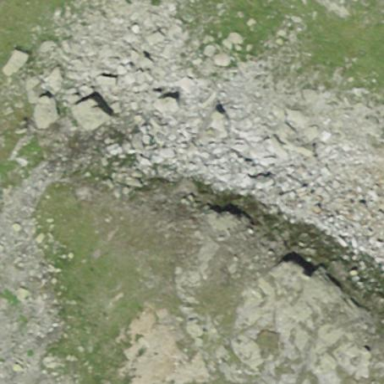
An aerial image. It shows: Natural scree.